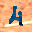
Label: 4